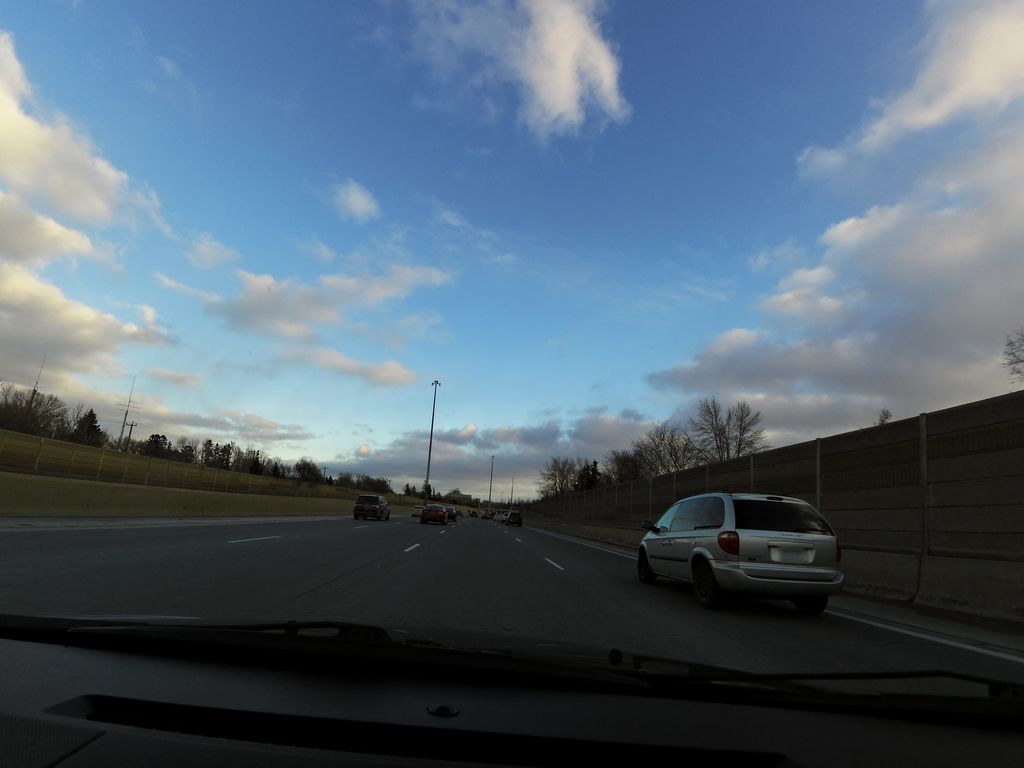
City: kitchener-waterloo